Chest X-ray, PA view. Patient: 30 years old, sex M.
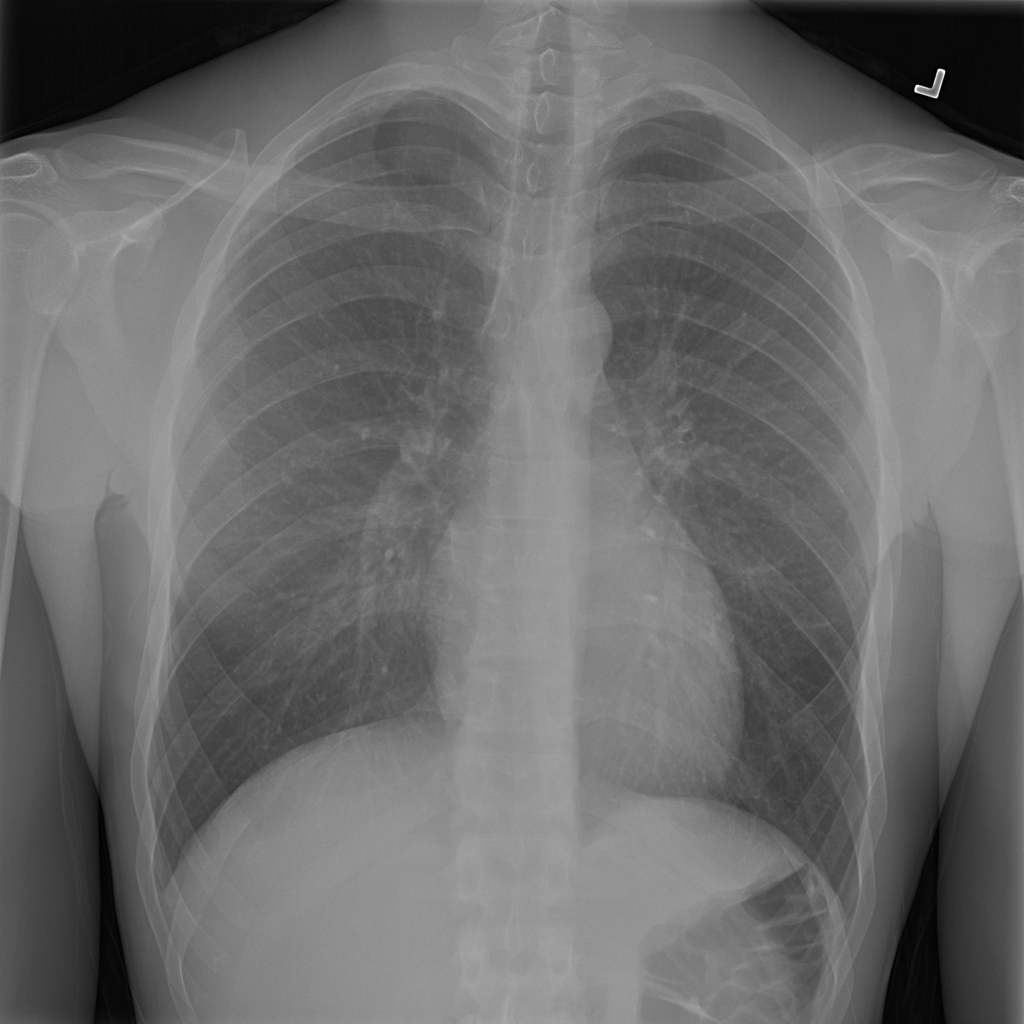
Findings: No Finding